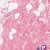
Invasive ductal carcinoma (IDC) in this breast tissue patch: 0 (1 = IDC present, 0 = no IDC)